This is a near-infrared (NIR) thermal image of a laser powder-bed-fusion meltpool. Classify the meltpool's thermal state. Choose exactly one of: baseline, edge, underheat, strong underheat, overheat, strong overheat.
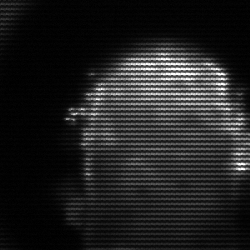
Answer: baseline